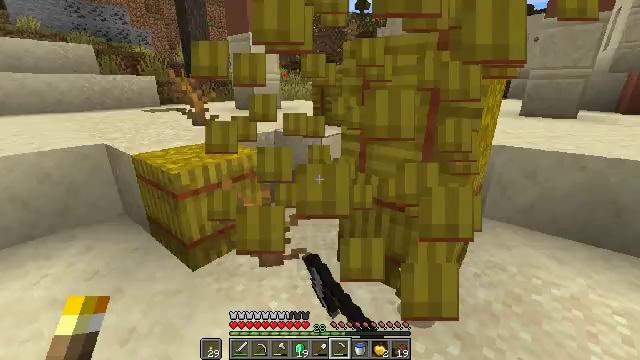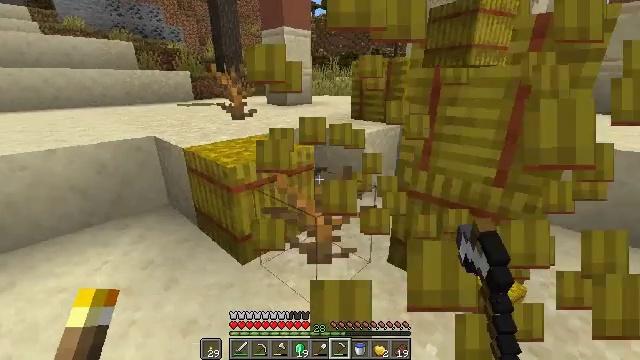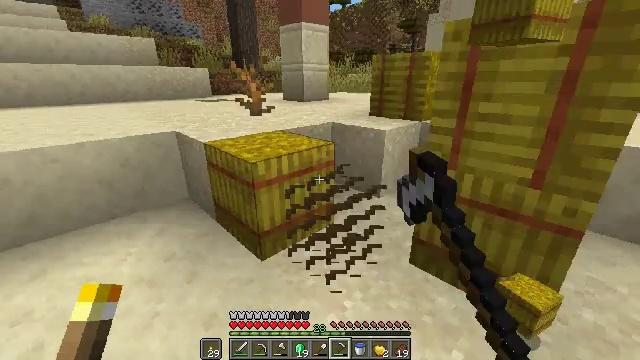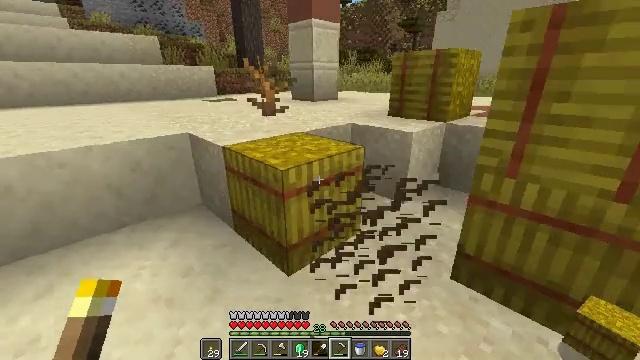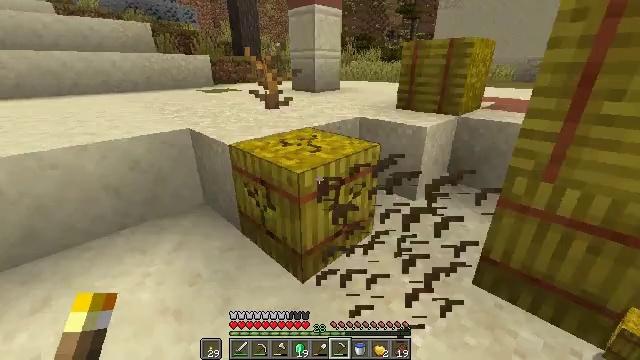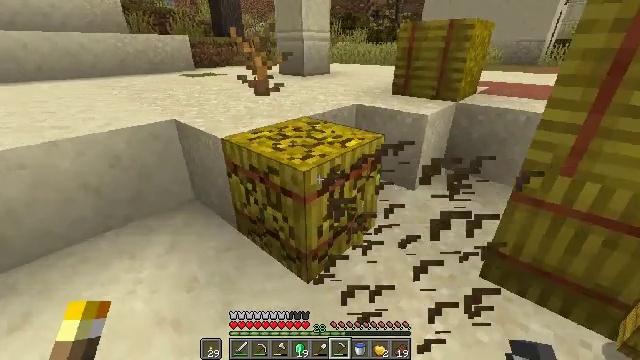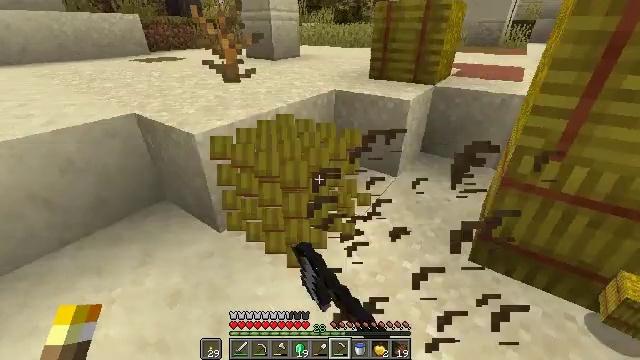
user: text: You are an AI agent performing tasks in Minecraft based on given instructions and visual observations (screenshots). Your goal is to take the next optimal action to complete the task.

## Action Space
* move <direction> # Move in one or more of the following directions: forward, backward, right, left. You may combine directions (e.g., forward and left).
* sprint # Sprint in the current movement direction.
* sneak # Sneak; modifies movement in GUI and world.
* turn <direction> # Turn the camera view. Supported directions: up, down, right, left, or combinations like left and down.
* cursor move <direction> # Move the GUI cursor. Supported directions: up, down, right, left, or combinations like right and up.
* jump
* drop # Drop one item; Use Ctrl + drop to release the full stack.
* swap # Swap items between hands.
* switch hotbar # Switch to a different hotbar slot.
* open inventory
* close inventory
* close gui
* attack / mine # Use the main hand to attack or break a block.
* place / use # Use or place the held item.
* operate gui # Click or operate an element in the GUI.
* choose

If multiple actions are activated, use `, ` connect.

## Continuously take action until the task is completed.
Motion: motion action
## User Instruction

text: Left click to mine the dead bush.
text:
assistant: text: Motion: move forward and move left, turn left and down, attack / mine
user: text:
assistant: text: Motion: move forward and move left, turn left, attack / mine
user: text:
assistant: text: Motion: move forward and move left, attack / mine
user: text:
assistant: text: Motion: move forward and move left, turn down, attack / mine
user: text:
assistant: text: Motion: move forward and move left, turn right and down, attack / mine
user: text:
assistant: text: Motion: move forward and move left, turn right and down, attack / mine
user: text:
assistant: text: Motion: attack / mine